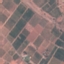
Label: PermanentCrop